Field crop: maize
Growth stage: 2
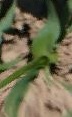
Species: maize